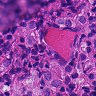
Metastatic tissue present: yes